Question: In C# I need to make something like this:

Any idea how to do that + autohide it with taskbar?
It should work like older versions of WMP.
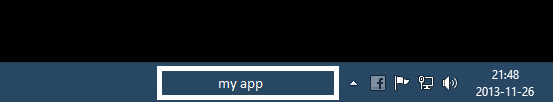
Answer: You have to create a Desk Band, which is a COM object implementing the interfaces <URL> on StackOverflow might also be worth looking at.